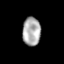
Tissue: prostate
Cell type: T cells
Senescence score: 0.3404
Nuclear area (px): 508
Mean DAPI intensity: 171.429